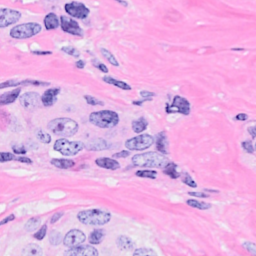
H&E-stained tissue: Breast